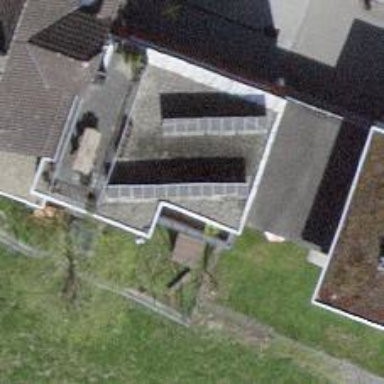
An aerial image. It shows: Solar power generator with photovoltaic panels.